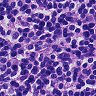
Metastatic tissue present: no